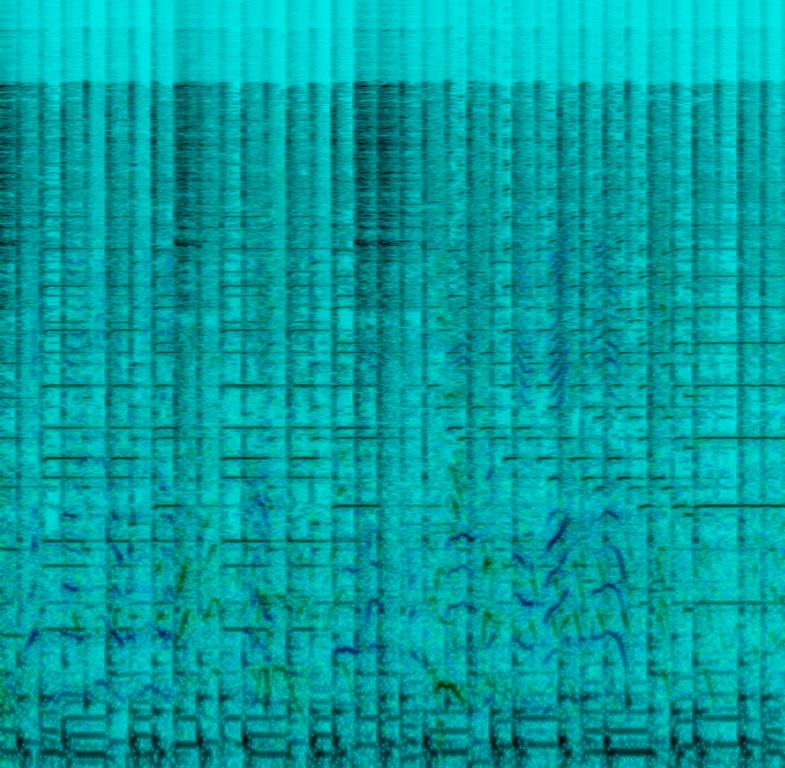
A male singer sings this cool and animated melody with backup singers in vocal harmony. The song is medium tempo with  steady drumming rhythm, groovy bass line, organ accompaniment and horns playing. The song is entertaining  and cheerful. The audio quality is bad.